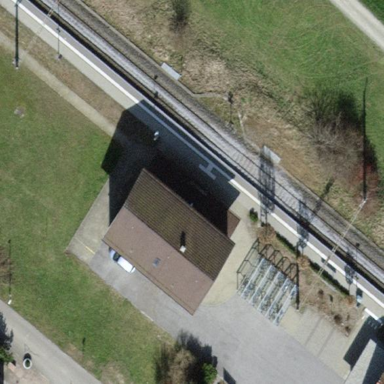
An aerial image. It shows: Platform for public transport at railway station.